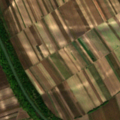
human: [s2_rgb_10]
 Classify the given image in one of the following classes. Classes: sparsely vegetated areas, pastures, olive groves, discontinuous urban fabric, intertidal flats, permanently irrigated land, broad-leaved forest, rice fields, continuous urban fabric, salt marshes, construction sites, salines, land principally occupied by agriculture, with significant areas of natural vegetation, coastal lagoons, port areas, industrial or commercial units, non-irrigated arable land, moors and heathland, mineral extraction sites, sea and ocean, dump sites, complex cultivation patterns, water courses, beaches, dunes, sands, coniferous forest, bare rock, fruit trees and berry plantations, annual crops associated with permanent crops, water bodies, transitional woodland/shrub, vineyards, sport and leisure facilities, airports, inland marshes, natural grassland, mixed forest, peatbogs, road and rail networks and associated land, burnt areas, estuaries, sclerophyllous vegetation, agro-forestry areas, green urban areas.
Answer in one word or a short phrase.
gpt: non-irrigated arable land, water courses